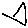
Label: triangle